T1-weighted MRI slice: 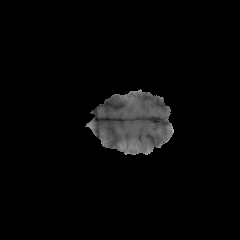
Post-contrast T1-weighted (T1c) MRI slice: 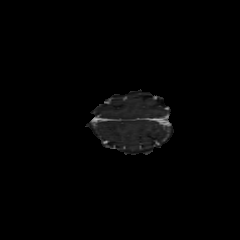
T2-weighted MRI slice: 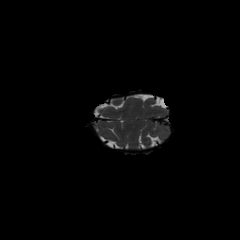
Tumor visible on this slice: no